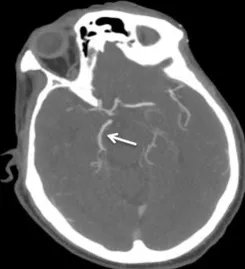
As does. The right posterior cerebral artery through the anterior communicating artery (arrow).
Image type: radiology (ct)